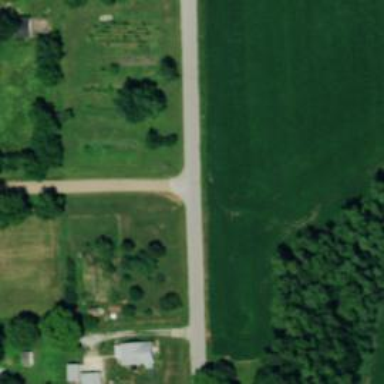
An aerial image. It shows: Residential road.